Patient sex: M
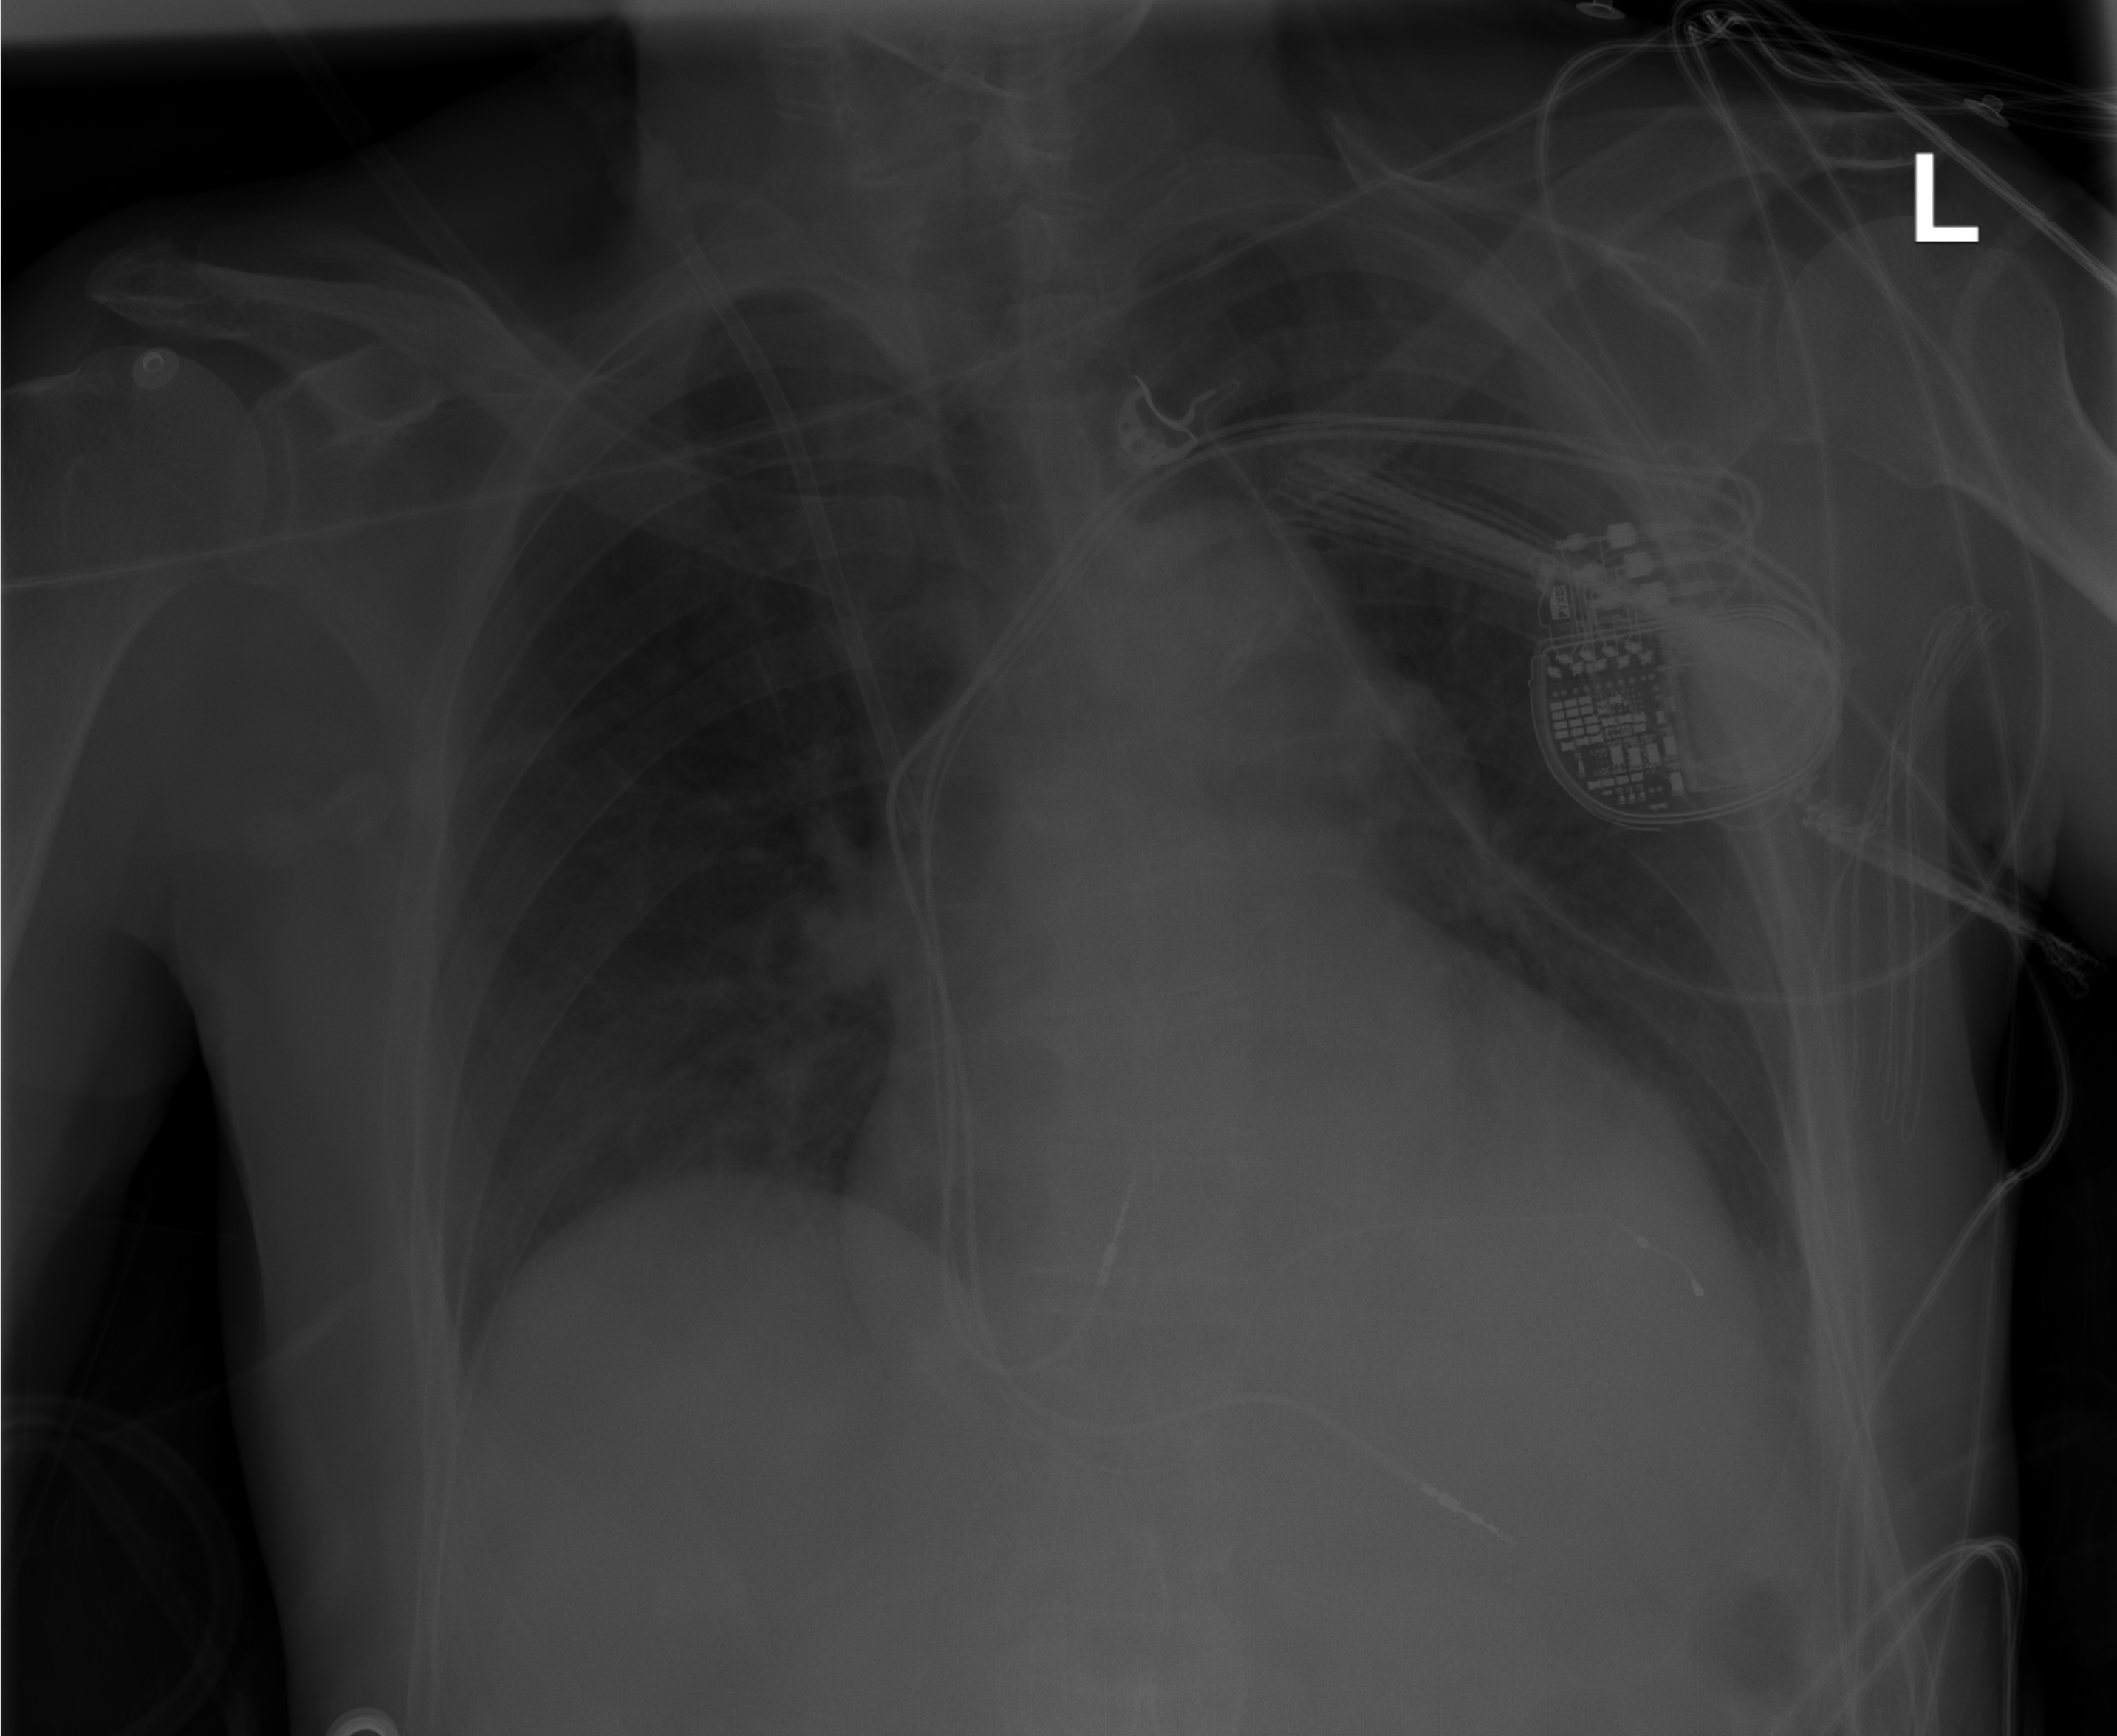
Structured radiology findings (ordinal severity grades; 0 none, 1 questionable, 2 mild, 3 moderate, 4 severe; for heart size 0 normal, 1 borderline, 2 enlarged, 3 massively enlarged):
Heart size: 2
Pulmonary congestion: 0
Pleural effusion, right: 0
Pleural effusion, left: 0
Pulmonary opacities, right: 0
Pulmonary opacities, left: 0
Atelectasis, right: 0
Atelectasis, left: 0